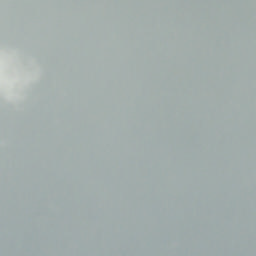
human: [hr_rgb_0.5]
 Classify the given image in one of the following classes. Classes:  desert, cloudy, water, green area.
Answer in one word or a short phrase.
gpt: cloudy